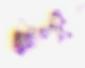
Label: Detritus